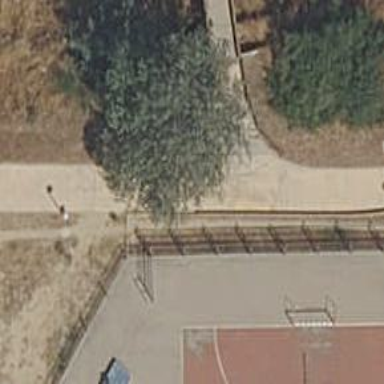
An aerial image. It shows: Dirt footway bridge.